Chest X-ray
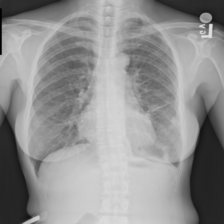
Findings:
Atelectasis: negative
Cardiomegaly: negative
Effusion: negative
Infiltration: negative
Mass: negative
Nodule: negative
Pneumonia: negative
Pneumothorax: negative
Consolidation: negative
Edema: negative
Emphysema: negative
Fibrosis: negative
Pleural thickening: negative
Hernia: negative